Question: Id like to keep the '<li>'s aligned evenly at the top, here's my CSS:
'''
ul {
list-style-type:none;
margin:0;
padding:0;
width:510px;
}
li {
width:230px;
border:1px solid #ccc;
padding:5px;
float:left;
margin:5px 5px 0 0;
}
'''
Here is <URL>.
Any way to align the top of the '<li>'s evenly?
Here is a picture of what I would like it to be:

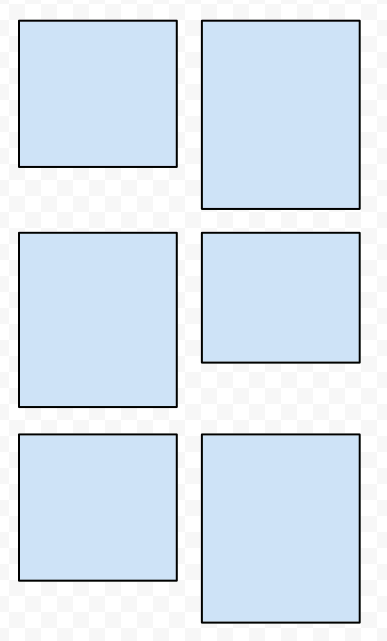
Answer: Instead 'float', use 'display: inline-block; vertical-align: top;'
<URL>